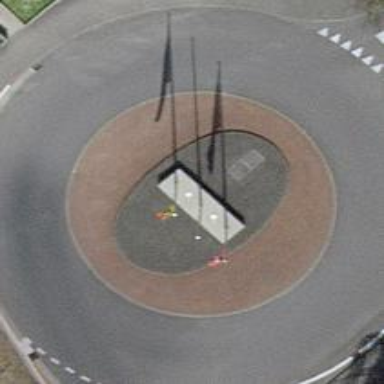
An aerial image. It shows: Flagpole structure.